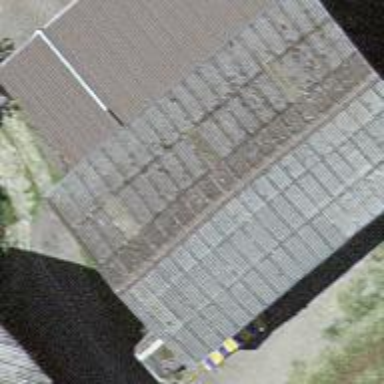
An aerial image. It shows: Solar power generator using photovoltaic method with solar photovoltaic panel types.